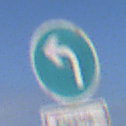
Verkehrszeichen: VorgeschriebeneFahrtrichtungLinks
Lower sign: BesondereFahrzeugeUndTransportgueter11
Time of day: Midday
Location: Outdoor (Nature)
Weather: PartlyCloudy
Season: NotSpecified
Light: Natural